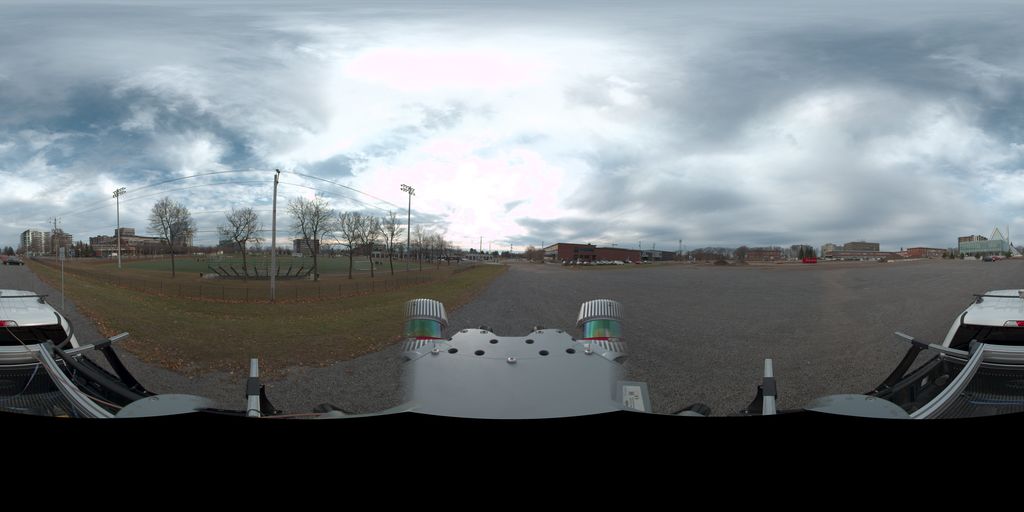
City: quebec_city